Question: <URL> is a good starting point for doing Web API with Castle Windsor, but what if I create a simple MVC controller? It only works if there is no dependency into the inject.
Adding this one, i.e.:
'''
public class HomeController : Controller
{
private readonly IValuesRepository repository;
public HomeController(IValuesRepository repository)
{
this.repository = repository;
}
public ActionResult Index()
{
return View();
}
}
'''
Causes the following error :
> parameterless constructor defined for this object
Is there a way to have MVC and Web API logic in a same application using Castle Windsor?
After setting 'DependencyResolver.SetResolver(...)' in 'application_start', I didn't notice any improvement in my application.
As you can see.

Implementing the service locator :
'''
internal sealed class WindsorDependencyResolver
: ServiceLocatorImplBase, IDependencyResolver
{
private readonly IWindsorContainer container;
public WindsorDependencyResolver(
IWindsorContainer container)
{
if (container == null)
{
throw new ArgumentNullException("container");
}
this.container = container;
}
public object GetService(Type t)
{
return this.container.Kernel.HasComponent(t)
? this.container.Resolve(t) : null;
}
public IEnumerable<object> GetServices(Type t)
{
return this.container.ResolveAll(t)
.Cast<object>().ToArray();
}
public IDependencyScope BeginScope()
{
return new WindsorDependencyScope(this.container);
}
public void Dispose()
{
}
protected override object DoGetInstance(
Type serviceType, string key)
{
if (key != null)
return container.Resolve(key, serviceType);
return container.Resolve(serviceType);
}
protected override IEnumerable<object> DoGetAllInstances(
Type serviceType)
{
return (object[])container.ResolveAll(serviceType);
}
'''
took me back to the starting point.
Here's the solution for someone else
---
In application_start...
'''
//mvc
DependencyResolver.SetResolver(
new WindsorMvcDependencyResolver(container));
// web api:
var httpDependencyResolver =
new WindsorHttpDependencyResolver(container);
GlobalConfiguration.Configuration.DependencyResolver =
httpDependencyResolver;
internal class WindsorMvcDependencyResolver
: WindsorDependencyScope, IDependencyResolver
{
private readonly IWindsorContainer container;
public WindsorMvcDependencyResolver(
IWindsorContainer container) : base(container)
{
this.container = container;
}
}
internal sealed class WindsorHttpDependencyResolver
: IDependencyResolver
{
private readonly IWindsorContainer container;
public WindsorHttpDependencyResolver(
IWindsorContainer container)
{
if (container == null)
{
throw new ArgumentNullException("container");
}
this.container = container;
}
public object GetService(Type t)
{
return this.container.Kernel.HasComponent(t)
? this.container.Resolve(t) : null;
}
public IEnumerable<object> GetServices(Type t)
{
return this.container.ResolveAll(t)
.Cast<object>().ToArray();
}
public IDependencyScope BeginScope()
{
return new WindsorDependencyScope(this.container);
}
public void Dispose()
{
}
}
internal class WindsorDependencyScope : IDependencyScope
{
private readonly IWindsorContainer container;
private readonly IDisposable scope;
public WindsorDependencyScope(
IWindsorContainer container)
{
if (container == null)
{
throw new ArgumentNullException("container");
}
this.container = container;
this.scope = container.BeginScope();
}
public object GetService(Type t)
{
return this.container.Kernel.HasComponent(t)
? this.container.Resolve(t) : null;
}
public IEnumerable<object> GetServices(Type t)
{
return this.container.ResolveAll(t)
.Cast<object>().ToArray();
}
public void Dispose()
{
this.scope.Dispose();
}
}
'''
And the registration for both mvc and web api controller
'''
container.Register(Classes
.FromAssemblyContaining<HomeController>()
.BasedOn<Controller>()
.LifestylePerWebRequest());
container.Register(Classes
.FromAssemblyContaining<ValuesController>()
.BasedOn<IHttpController>()
.LifestyleScoped());
'''
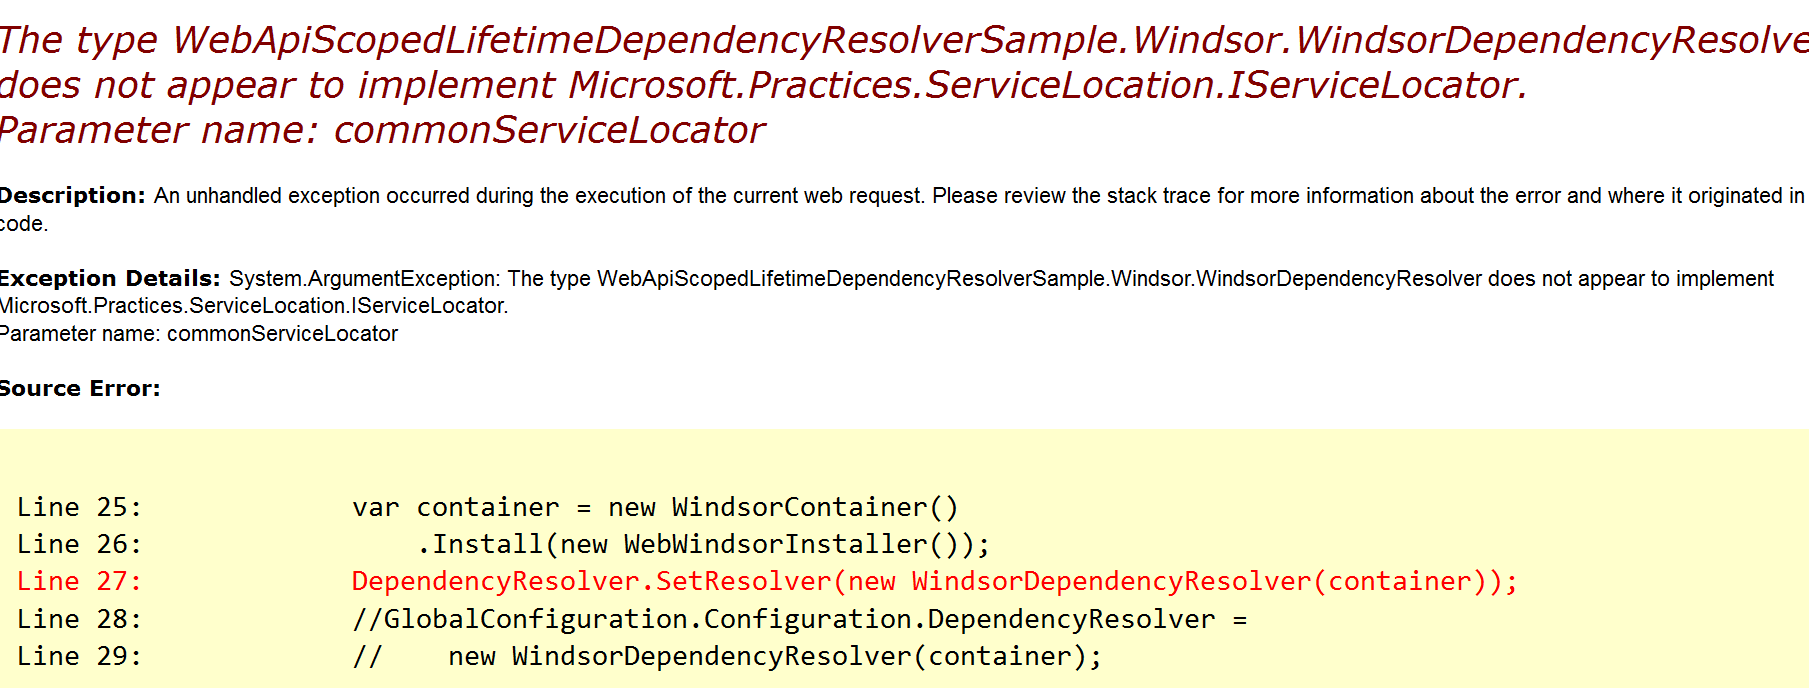
Answer: Microsoft seems to promote putting Web API into the same project as an MVC application (caused by the template they use). However, I wouldn't mix a Web API and an MVC application into the same project/website. It is very likely that the requirements and (DI) configurations need to be different, which will make everything complex trying to solve this using one single container configuration.
So although it is completely possible to have MVC and Web API running in the same application, and it is possible with a single container, my advice is: don't do this. Not only from a technical perspective, but also from a functional. A Web API is a Web Service. You also wouldn't mix MVC with WCF in the same project.
But if you really want to, you'll just have to register both the 'System.Web.Mvc.DependencyResolver.SetResolver' (for MVC) and 'System.Web.Http.HttpConfiguration.DependencyResolver' (for Web API).